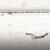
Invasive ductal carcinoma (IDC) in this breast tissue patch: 0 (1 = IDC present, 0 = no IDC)